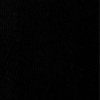
Label: dusty